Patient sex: M
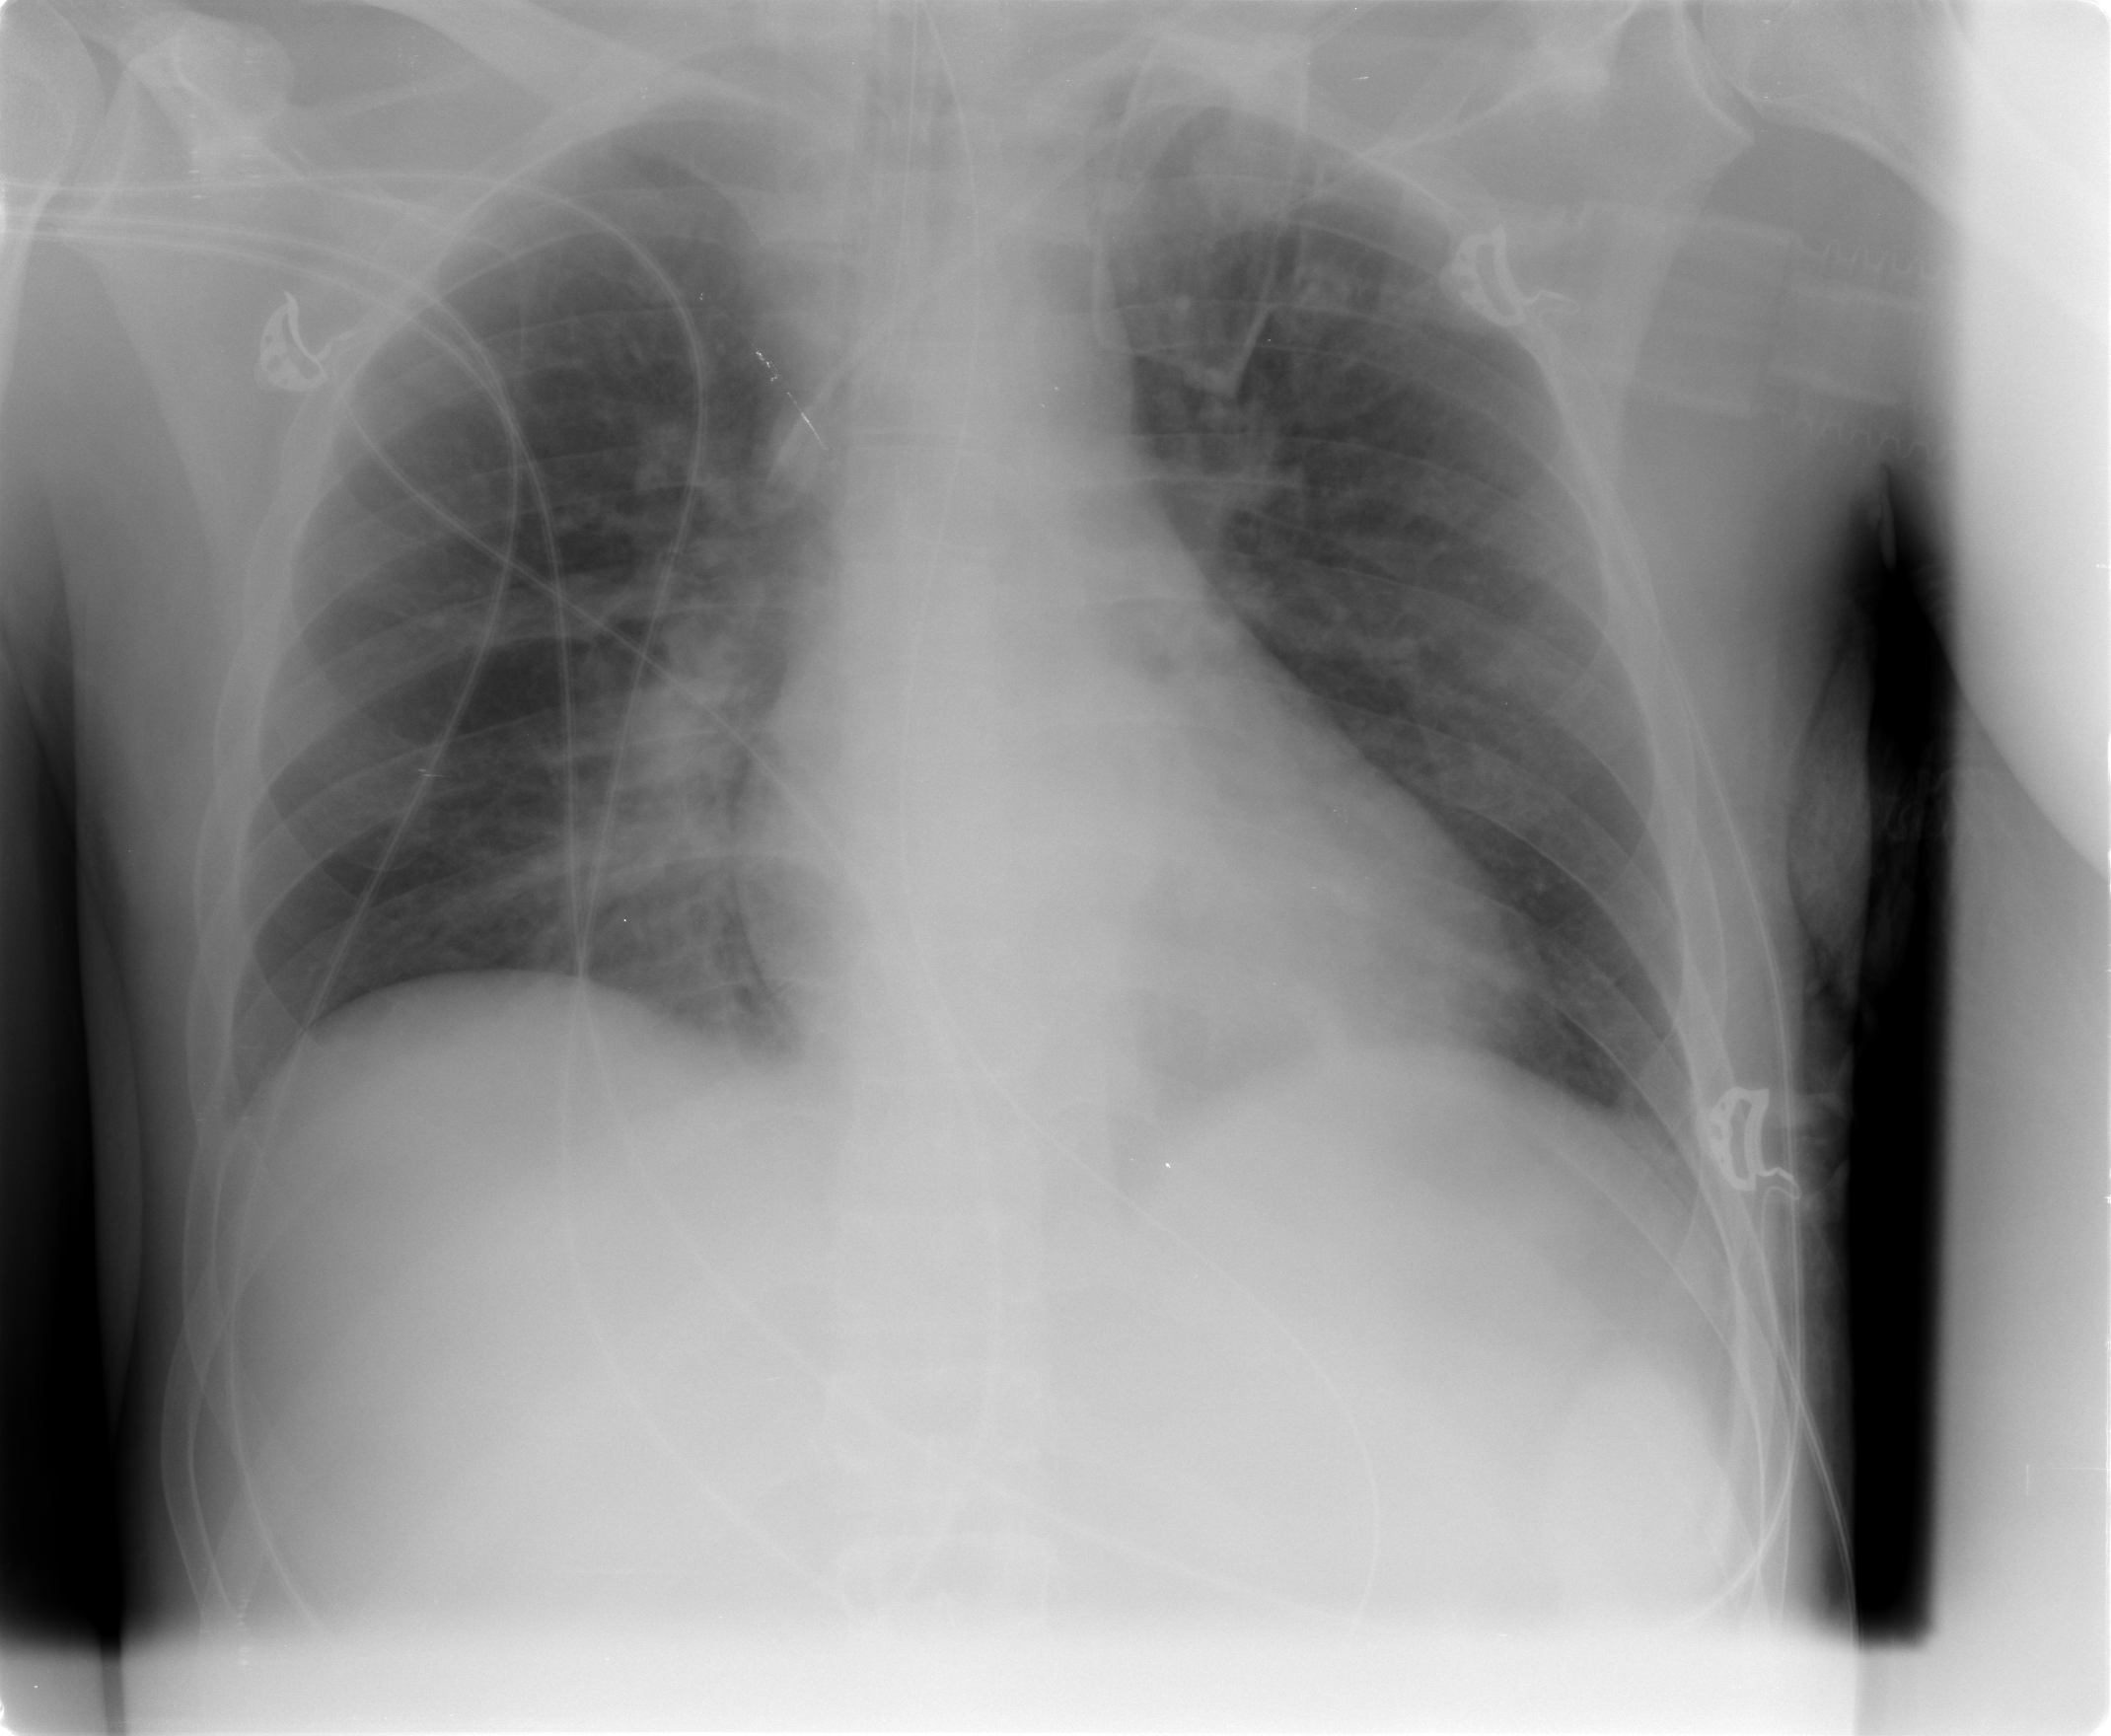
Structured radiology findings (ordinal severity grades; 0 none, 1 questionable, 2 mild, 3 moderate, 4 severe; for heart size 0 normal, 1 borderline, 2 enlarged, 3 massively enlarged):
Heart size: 0
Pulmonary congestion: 0
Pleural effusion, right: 0
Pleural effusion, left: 0
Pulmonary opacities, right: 2
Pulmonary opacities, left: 0
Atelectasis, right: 0
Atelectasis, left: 0